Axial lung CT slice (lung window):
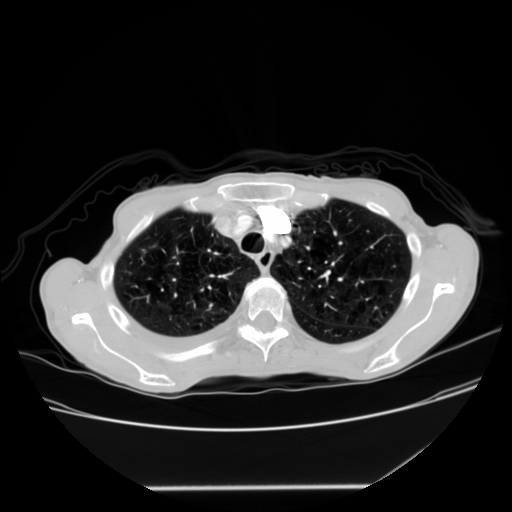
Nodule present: no